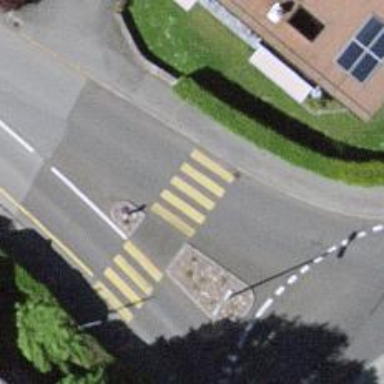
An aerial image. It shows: Uncontrolled zebra crossing on the road.